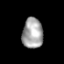
Tissue: prostate
Cell type: Fibroblasts
Senescence score: 0.7507
Nuclear area (px): 615
Mean DAPI intensity: 164.805